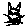
Label: cat